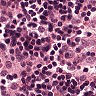
Metastatic tissue present: no